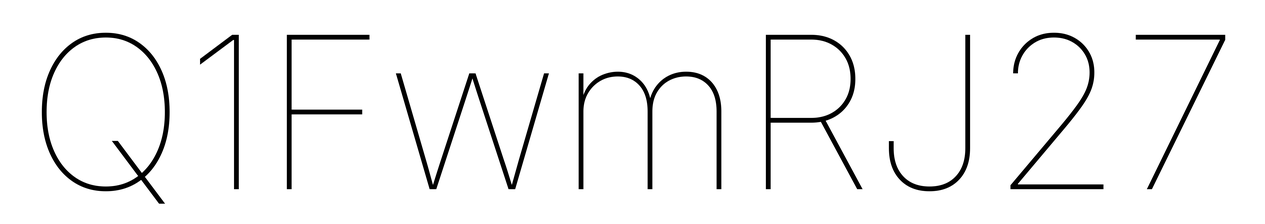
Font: Inter_Thin